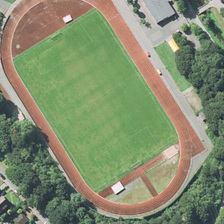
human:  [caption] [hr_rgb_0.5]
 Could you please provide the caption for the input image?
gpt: many green trees and several buildings are around a playground .

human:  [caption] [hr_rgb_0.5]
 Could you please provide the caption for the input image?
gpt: the playground consists of a red track and a green football field .

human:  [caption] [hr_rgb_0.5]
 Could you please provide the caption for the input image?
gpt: the playground is surrounded by lush trees and houses .

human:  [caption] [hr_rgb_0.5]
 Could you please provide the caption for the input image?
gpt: many green trees and several buildings are around a playground .

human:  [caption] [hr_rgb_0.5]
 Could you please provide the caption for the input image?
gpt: the playground consists of a red track and a green football field .